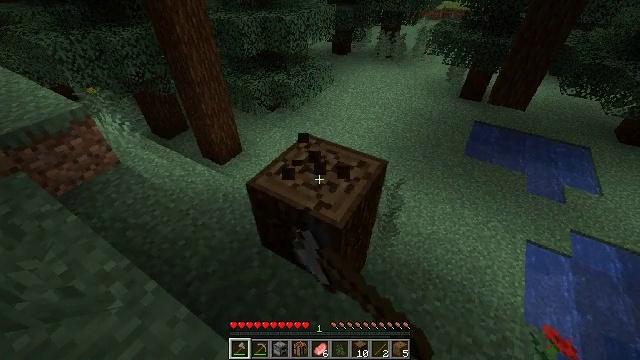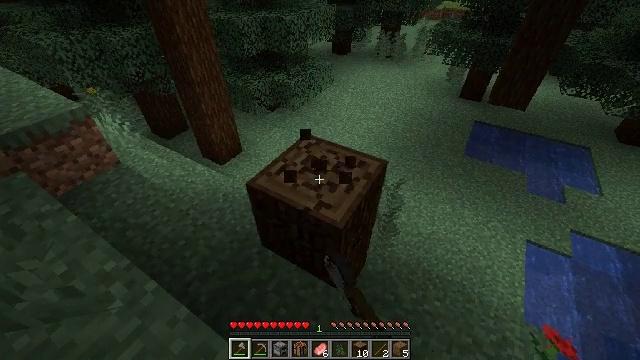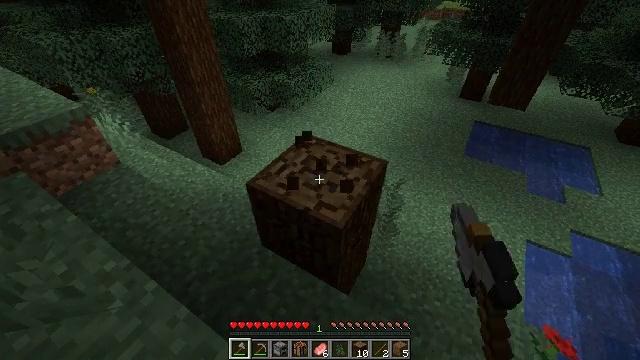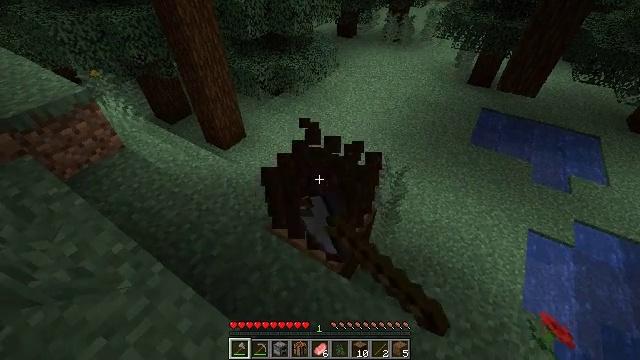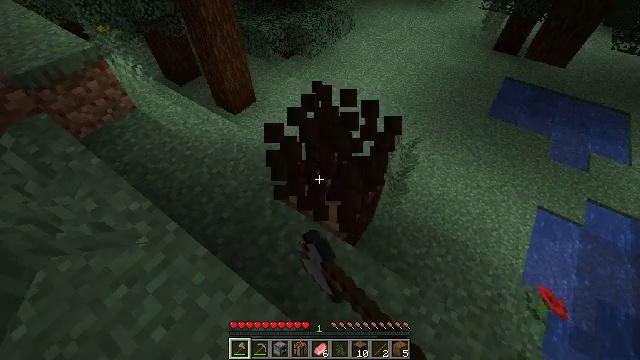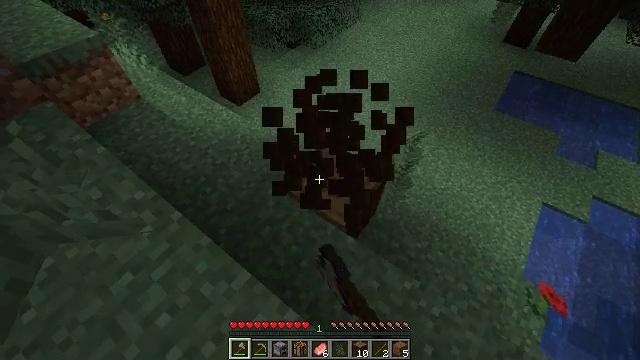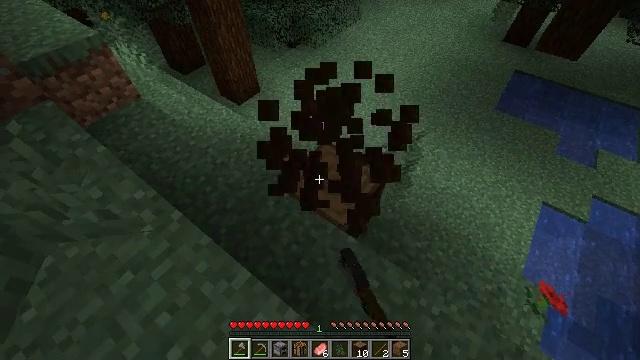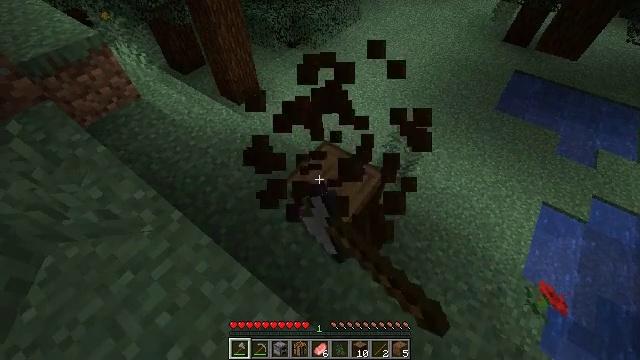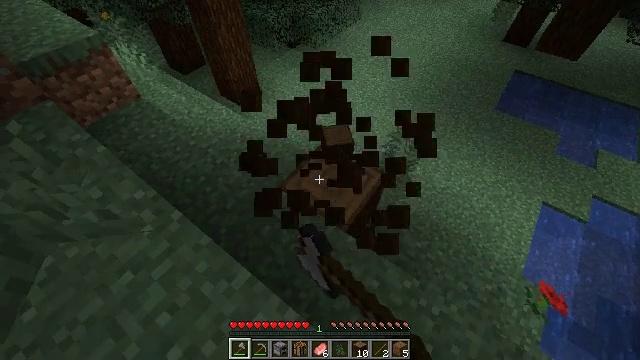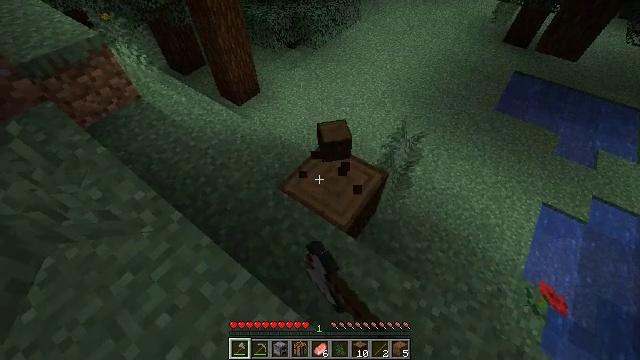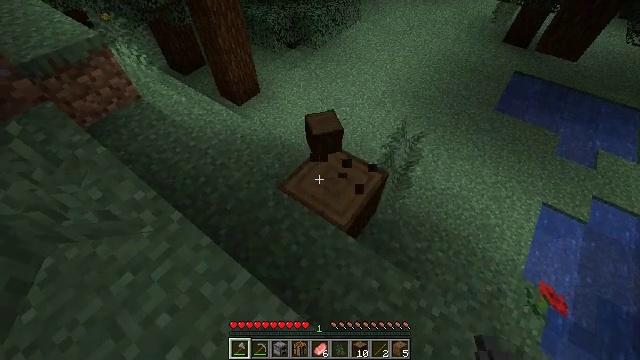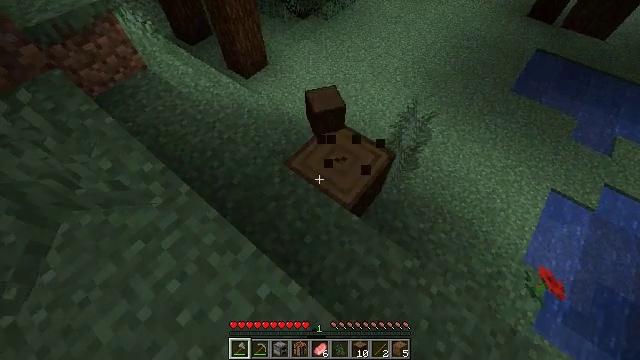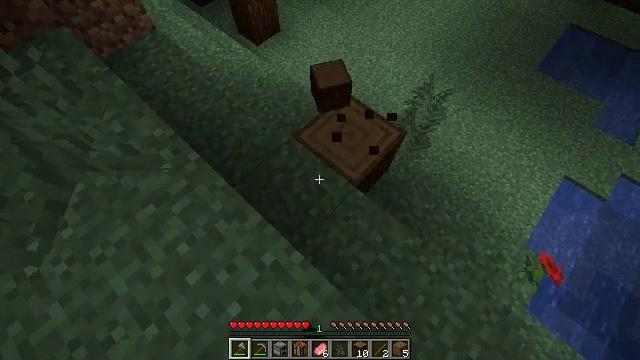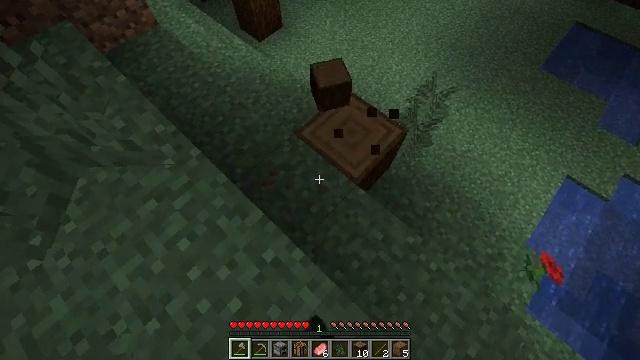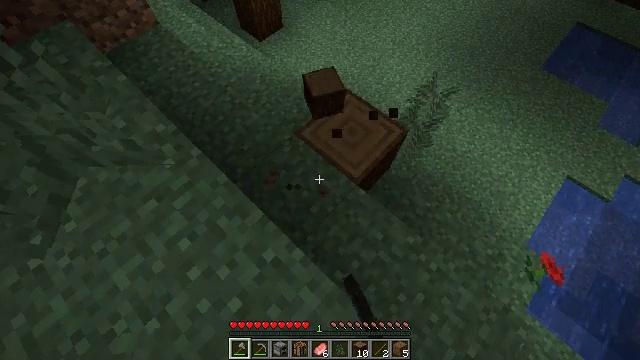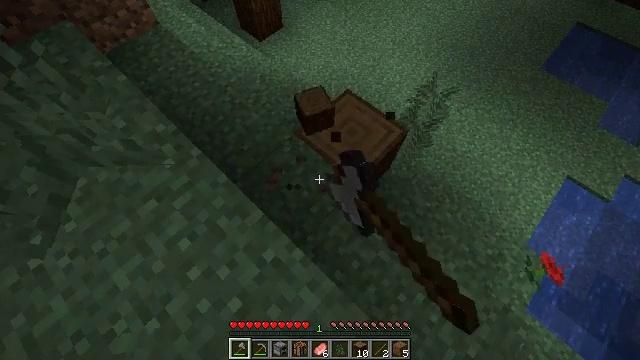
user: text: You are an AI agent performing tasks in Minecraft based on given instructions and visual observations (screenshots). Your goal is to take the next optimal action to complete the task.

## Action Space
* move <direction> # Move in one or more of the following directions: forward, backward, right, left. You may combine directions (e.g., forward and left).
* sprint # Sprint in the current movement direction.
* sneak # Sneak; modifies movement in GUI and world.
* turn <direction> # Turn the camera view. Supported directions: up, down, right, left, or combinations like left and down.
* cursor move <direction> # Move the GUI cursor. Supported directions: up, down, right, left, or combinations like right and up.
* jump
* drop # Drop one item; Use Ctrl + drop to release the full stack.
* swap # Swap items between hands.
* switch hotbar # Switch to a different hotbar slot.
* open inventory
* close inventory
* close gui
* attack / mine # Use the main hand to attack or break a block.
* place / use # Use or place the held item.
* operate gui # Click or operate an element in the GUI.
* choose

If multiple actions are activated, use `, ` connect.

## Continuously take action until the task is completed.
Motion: motion action
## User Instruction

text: Harvest the spruce log from a tree trunk.
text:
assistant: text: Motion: attack / mine
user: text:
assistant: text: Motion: attack / mine
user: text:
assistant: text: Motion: turn left and down, attack / mine
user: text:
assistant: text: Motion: turn left and down, attack / mine
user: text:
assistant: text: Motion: turn left and down, attack / mine
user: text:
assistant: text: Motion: attack / mine
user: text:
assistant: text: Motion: attack / mine
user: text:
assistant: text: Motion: attack / mine
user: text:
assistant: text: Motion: attack / mine
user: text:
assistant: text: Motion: attack / mine
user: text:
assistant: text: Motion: turn left and down, attack / mine
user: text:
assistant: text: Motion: turn left and down, attack / mine
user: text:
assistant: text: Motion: attack / mine
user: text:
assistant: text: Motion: attack / mine
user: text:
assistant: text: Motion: attack / mine
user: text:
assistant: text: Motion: attack / mine
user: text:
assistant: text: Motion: attack / mine
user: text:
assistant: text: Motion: attack / mine
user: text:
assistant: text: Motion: attack / mine
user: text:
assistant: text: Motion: attack / mine
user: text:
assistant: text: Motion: attack / mine
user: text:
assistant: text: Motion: turn right and up, attack / mine
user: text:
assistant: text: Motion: turn right and up, attack / mine
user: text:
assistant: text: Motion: turn right and up, attack / mine
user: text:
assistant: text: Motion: attack / mine
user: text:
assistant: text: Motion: attack / mine
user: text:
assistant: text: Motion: attack / mine
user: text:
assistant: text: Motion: attack / mine
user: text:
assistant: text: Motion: attack / mine
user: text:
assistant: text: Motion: attack / mine